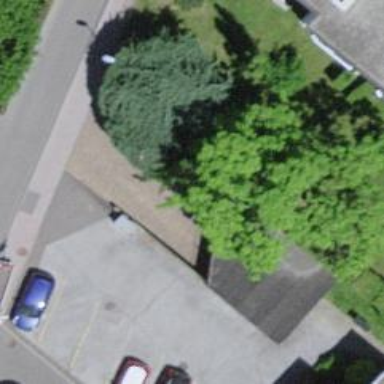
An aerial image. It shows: Parking entrance.